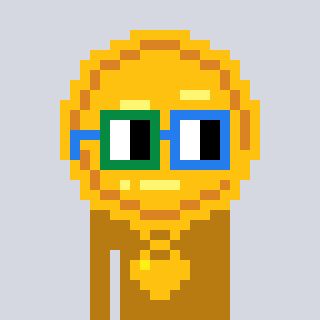
a pixel art character with square green and blue glasses, a medal-shaped head and a gold-colored body on a cool background